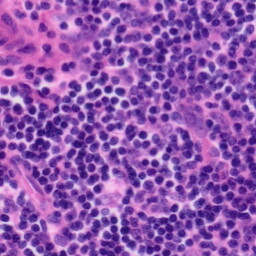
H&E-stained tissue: Tonsil